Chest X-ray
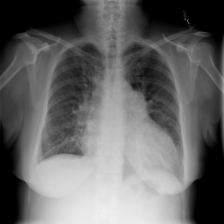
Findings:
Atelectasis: negative
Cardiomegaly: negative
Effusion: negative
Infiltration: positive
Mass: negative
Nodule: positive
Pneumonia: negative
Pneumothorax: negative
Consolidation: negative
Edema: negative
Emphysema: negative
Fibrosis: negative
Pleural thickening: negative
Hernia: negative